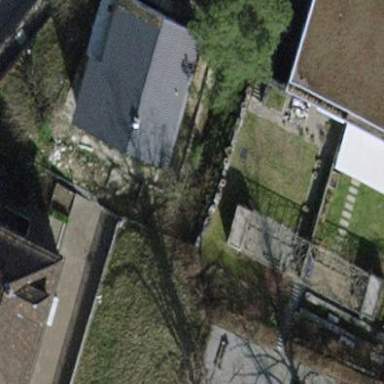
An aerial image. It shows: Detached building.